Question: So I am once again dealing with annular sectors which is not my forte. I can use the '.arc' method on canvas just fine, the problem comes from needing my arc to be part of a path.
So for example:
'''
ctx.save();
ctx.arc(centerX, centerY, radius, startAngle, endAngle, true);
ctx.stroke();
ctx.restore();
'''
Works fine. But now I need it as part of a path, so I have something like this:
'''
var pointArray = [...]; //this contains all four corner points of the annular sector
ctx.save();
ctx.moveTo(pointArray[0].x, pointArray[0].y);
ctx.lineTo(pointArray[1].x, pointArray[1].y); //so that draws one of the flat ends
ctx.arcTo(?, ?, pointArray[2].x pointArray[2].y, radius);
'''
That tangent of tangent coordinate is driving me mad. Plus I have a serious concern:
<URL>
Makes it sound like an arc drawn with arcTo could never cover 180degrees or more of a circle and there will be times that my annular sector will be greater than 180degrees.
Thanks for the help superior geometric minds of stackoverflow!
Ok, so I am having to do svg canvas inter-polarity here, and using coffee-script, actual production code follows!
'''
annularSector : (startAngle,endAngle,innerRadius,outerRadius) ->
startAngle = degreesToRadians startAngle+180
endAngle = degreesToRadians endAngle+180
p = [
[ @centerX+innerRadius*Math.cos(startAngle), @centerY+innerRadius*Math.sin(startAngle) ]
[ @centerX+outerRadius*Math.cos(startAngle), @centerY+outerRadius*Math.sin(startAngle) ]
[ @centerX+outerRadius*Math.cos(endAngle), @centerY+outerRadius*Math.sin(endAngle) ]
[ @centerX+innerRadius*Math.cos(endAngle), @centerY+innerRadius*Math.sin(endAngle) ]
]
angleDiff = endAngle - startAngle
largeArc = (if (angleDiff % (Math.PI * 2)) > Math.PI then 1 else 0)
if @isSVG
commands = []
commands.push "M" + p[0].join()
commands.push "L" + p[1].join()
commands.push "A" + [ outerRadius, outerRadius ].join() + " 0 " + largeArc + " 1 " + p[2].join()
commands.push "L" + p[3].join()
commands.push "A" + [ innerRadius, innerRadius ].join() + " 0 " + largeArc + " 0 " + p[0].join()
commands.push "z"
return commands.join(" ")
else
@gaugeCTX.moveTo p[0][0], p[0][1]
@gaugeCTX.lineTo p[1][0], p[1][1]
#@gaugeCTX.arcTo
@gaugeCTX.arc @centerX, @centerY, outerRadius, startAngle, endAngle, false
#@gaugeCTX.moveTo p[2][0], p[2][1]
@gaugeCTX.lineTo p[3][0], p[3][1]
@gaugeCTX.arc @centerX, @centerY, innerRadius, startAngle, endAngle, false
'''

'''
@gaugeCTX.moveTo p[0][0], p[0][1]
@gaugeCTX.lineTo p[1][0], p[1][1]
@gaugeCTX.arc @centerX, @centerY, outerRadius, startAngle, endAngle, false
@gaugeCTX.lineTo p[3][0], p[3][1]
@gaugeCTX.arc @centerX, @centerY, innerRadius, endAngle, startAngle, true #note that this arc is set to true and endAngle and startAngle are reversed!
'''
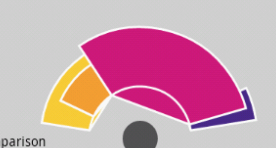
Answer: While your question/code is not 100% clear to me,
arcTo() still has browser/rendering problems, so use arc() for now.
(Please forgive me, I can't give detailed link right now since I to became a victim of new forced firefox 12 crap and lost years of notes in my ff3.6 powered system, which it simply deleted during it's unapproved update).
arc() works with radians, so do a quick read-up on wiki how Math.PI relates to radians, then whip up some formula to convert your degrees (or what ever you might wish) to radians.
You'll be doing something like: (((2 * Math.PI) / 360) * 270)
By the way: I did not ran into noticeable drawing problems with Radian/Unit conversions and ECMAscript's floating point behavior!
Also don't forget beginPath() and closePath() (and stroke() where needed): don't make the canvas guess!! This is usually key to drawing (closed) paths!!
You might also want to look at bezierCurveTo().
(on TS' update):
Looking at your picture (which I guess is the rendering of your problem), I think I see what you want: pieces of pie-charts.
This is simple, they are 2 arcs and two lines between a beginPath() and closePath() (and a fill-color).
What you want to do is to center your origin (point 0,0) with translate(). Before you do this, read-up on getting crisp lines: the trick is to translate to half pixels: (x.5,y.5).
Then make one 'main-canvas' and one 'temp-canvas'. For each piece-of-pie, draw a on clean temp-canvas (just set it's width and height instead of some clear mumbo jumbo) and put this temp-canvas on your main-canvas. Lastly render/output your main-canvas. Done.
The 'magic' (plain math) in your script that does the translation between your existing svg-path I cannot help you with, since I('m ashamed to admit) don't recognize any javascript in your updated source.
Hope this helps!
Actually.. if you would tell us the format of your points/coordinates array.. that would really help! Then we would know from where to where you are drawing.
The best solution MIGHT indeed be to whip-up a javascript function that accepts your points-array's..
This way your coffeescript could simply spit-out your known values (data-format) to the javascript that was needed anyways to render canvas (in html).
Which makes me think.. there must be existing svg-path to canvas translation-scripts .. right? Maybe some-one knows of a tried and tested one and can link/copy it here (for future reference)..
HINT: Don't forget: you can rotate the canvas in drawing-mode, but also when layering canvas'.
When you rotate (which works with the same radian-principle mentioned above) the canvas will rotate around it's origin-point (0,0) which is why translating (to the center of the canvas + 0.5px) is so useful for drawing these kind circle-based shapes!!!